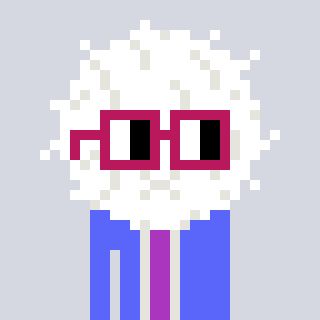
a pixel art character with square dark red glasses, a cottonball-shaped head and a purple-colored body on a cool background